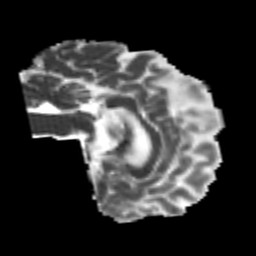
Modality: MD
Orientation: sagittal
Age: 23
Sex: male
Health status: healthy
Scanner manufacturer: philips
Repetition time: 7.386 s
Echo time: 0.08599 s